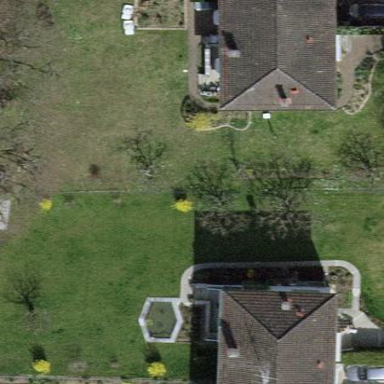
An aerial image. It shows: Garden enclosed by fence.